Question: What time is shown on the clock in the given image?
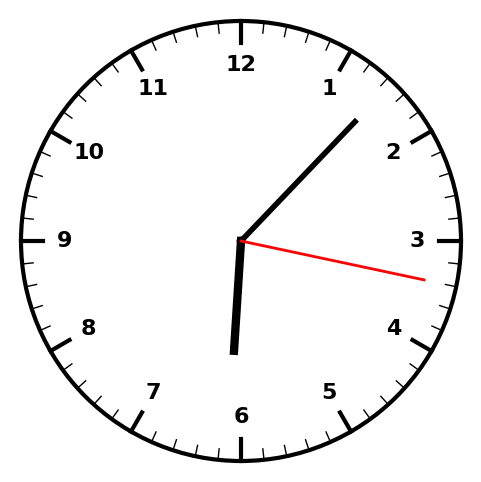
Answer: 06:07:17